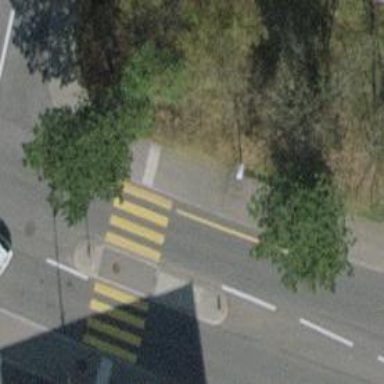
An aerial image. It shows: Kerb barrier.